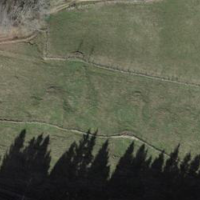
EUNIS habitat code: 52
Species observed at this site:
Roeseliana roeselii